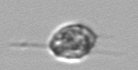
Label: Amoeba